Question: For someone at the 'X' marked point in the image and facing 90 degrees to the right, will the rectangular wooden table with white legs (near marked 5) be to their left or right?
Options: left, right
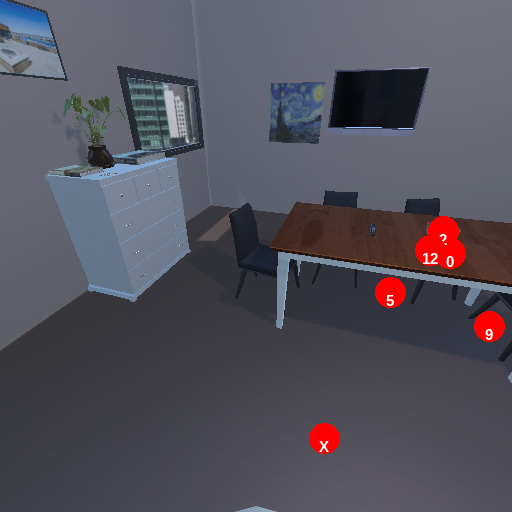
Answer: left